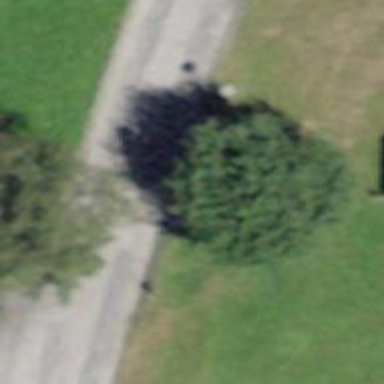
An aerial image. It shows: Beautiful tree in nature.